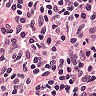
Metastatic tissue present: no